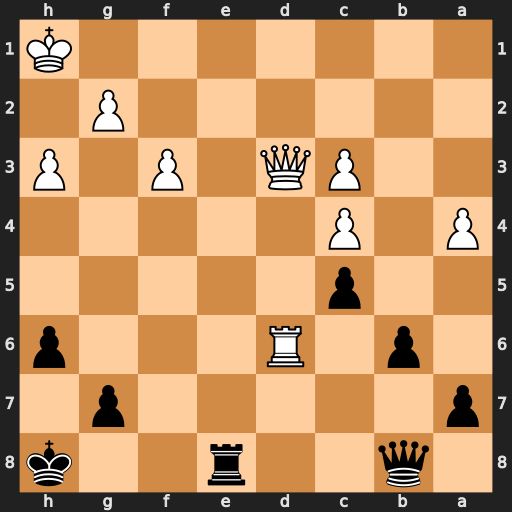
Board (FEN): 1q2r2k/p5p1/1p1R3p/2p5/P1P5/2PQ1P1P/6P1/7K
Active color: b
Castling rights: -
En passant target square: -
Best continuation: Re1+ Kh2 Re6